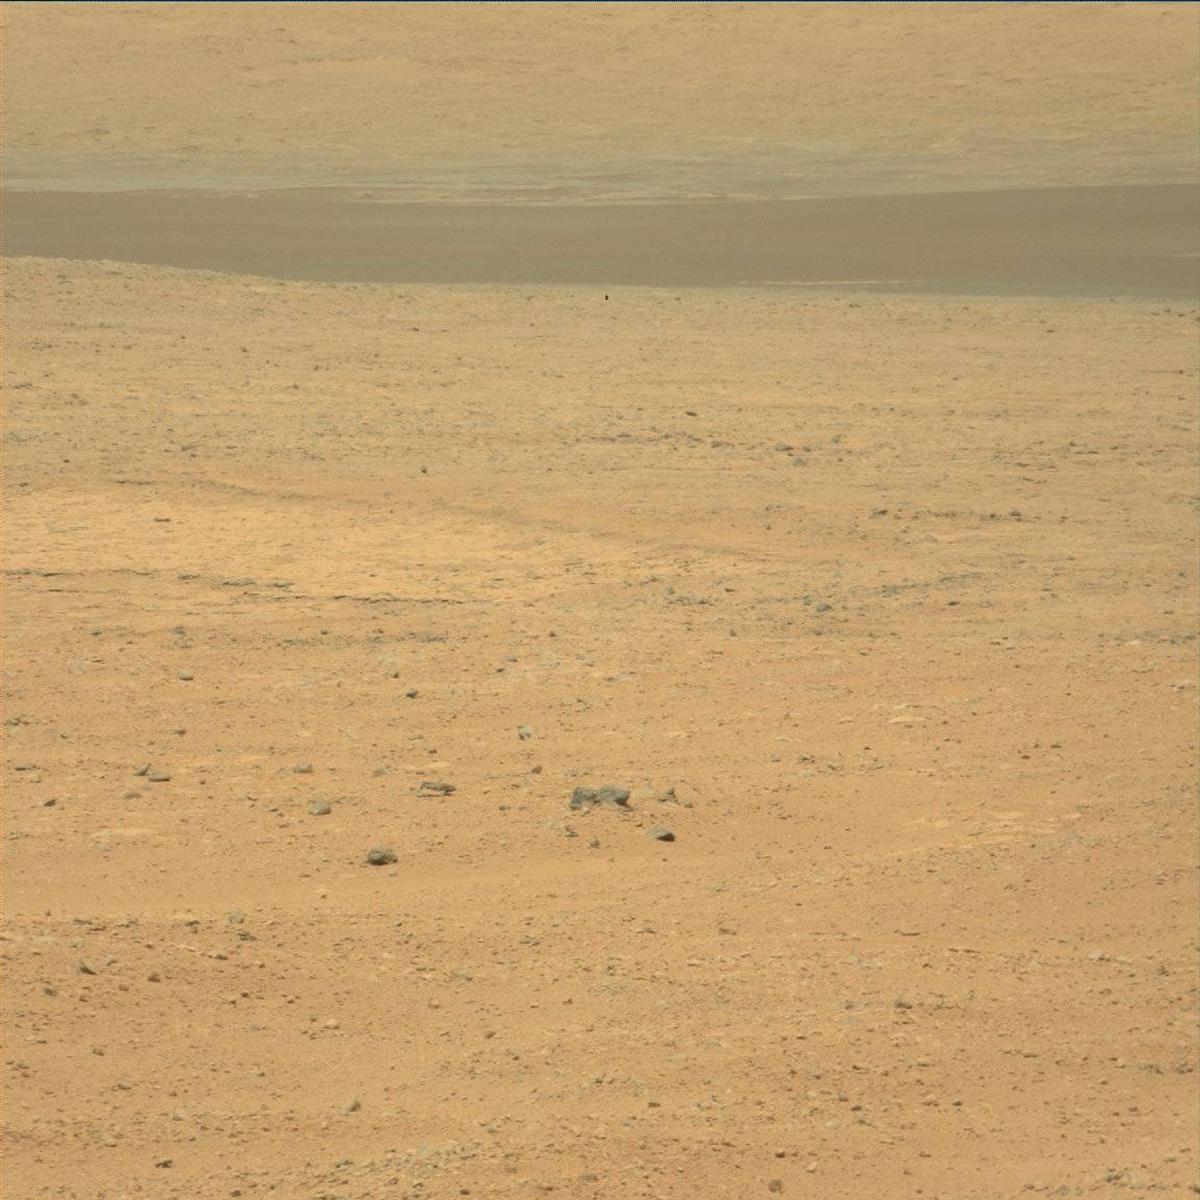
Terrain classes present: Bedrock, Ridge, Rock, Sand / Soil